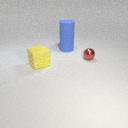
large yellow rubber cube to the left of small red metal sphere